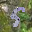
Label: 5